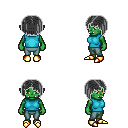
a pixel art fantasy rpg character, female body template, orc, green skin, teal sleeveless shirt, teal pants, gray pageboy hairstyle, gold boots, four views (front, back, left, right), 2x2 character sprite sheet, small pixel art, hard edges, no anti-aliasing